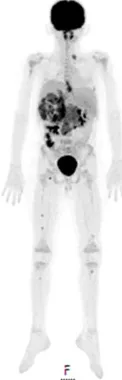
FDG-PET at diagnosis.
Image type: radiology (pet)